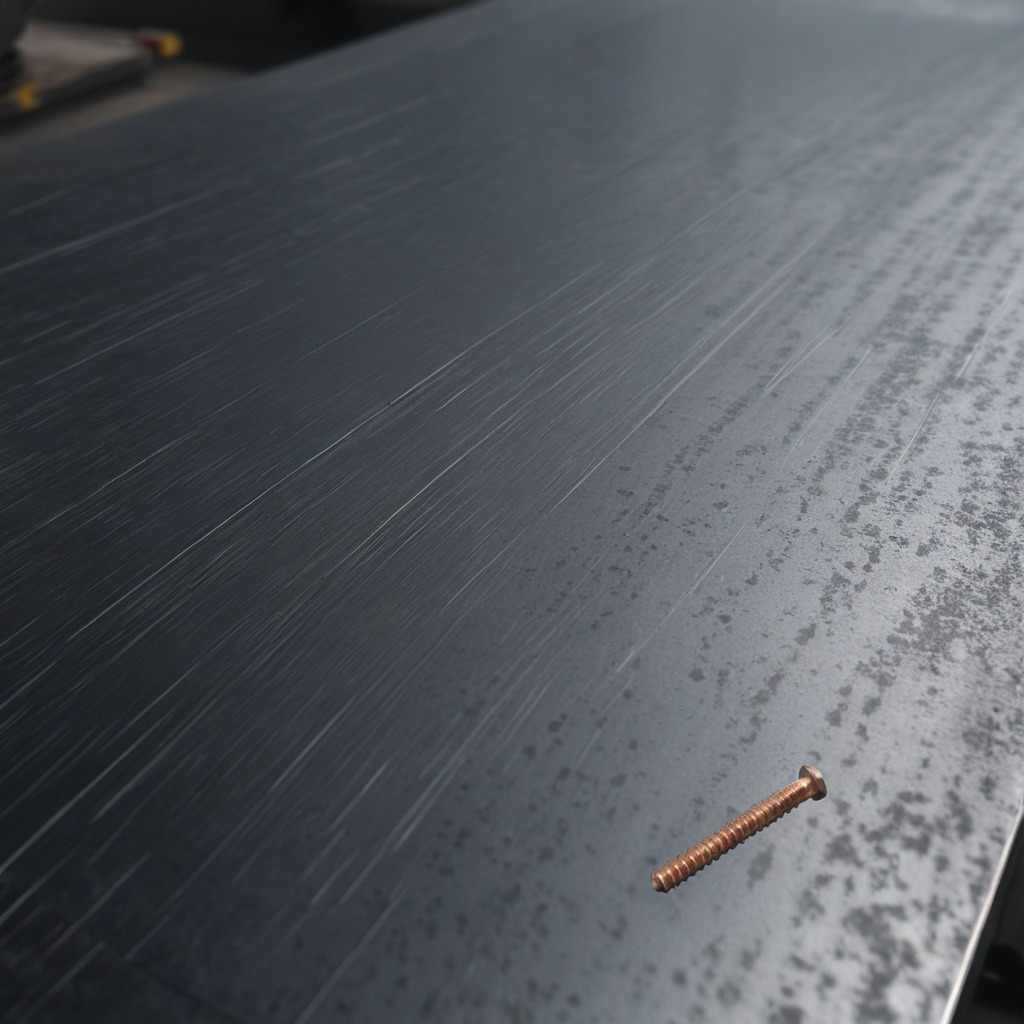
A metal screw lies on the cold steel table in a mining workshop.